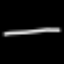
Label: line